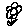
Label: flower